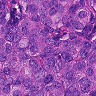
Metastatic tissue present: yes